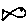
Label: fish